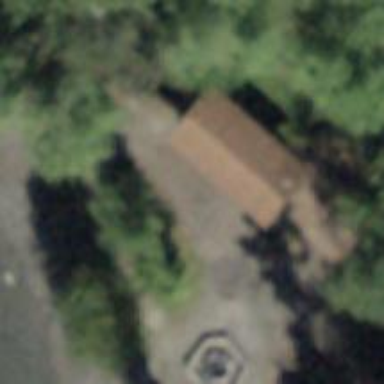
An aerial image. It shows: Picnic table located in leisure land area.